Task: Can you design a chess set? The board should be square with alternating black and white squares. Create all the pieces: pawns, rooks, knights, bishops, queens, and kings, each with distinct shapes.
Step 65:
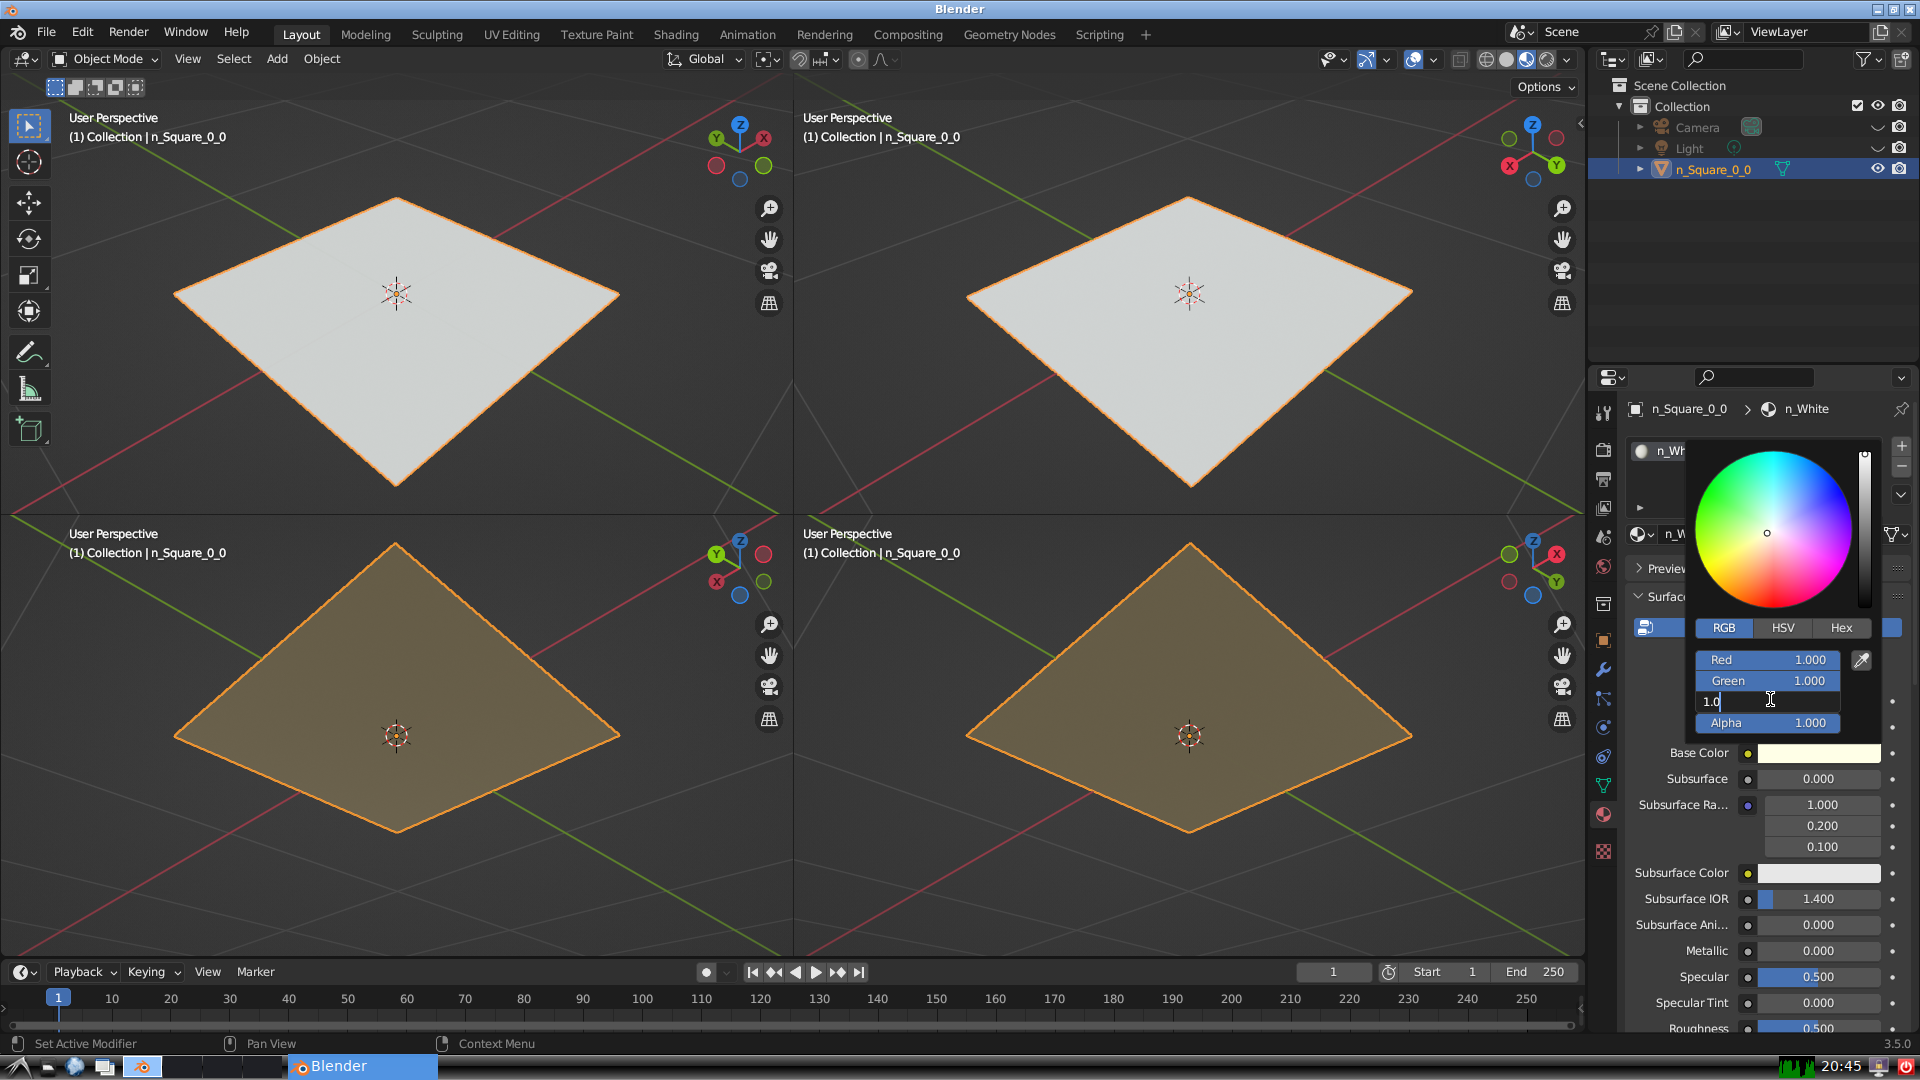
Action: {"key_press": ['Return']}